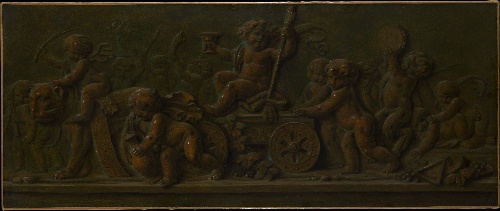
Title: The Triumph of Bacchus
Artist: Piat Joseph Sauvage
Artist bio: Flemish, Tournai 1744–1818 Tournai
Date: early 1780s
Object type: Painting, grisaille overdoor
Classification: Paintings
Medium: Oil on canvas
Dimensions: 19 1/4 x 46 1/8 in. (48.9 x 117.2 cm)
Department: European Paintings
Credit line: Gift of J. Pierpont Morgan, 1906
Accession year: 1907
Repository: Metropolitan Museum of Art, New York, NY
Tags: Bacchus|Putti|Chariots